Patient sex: M
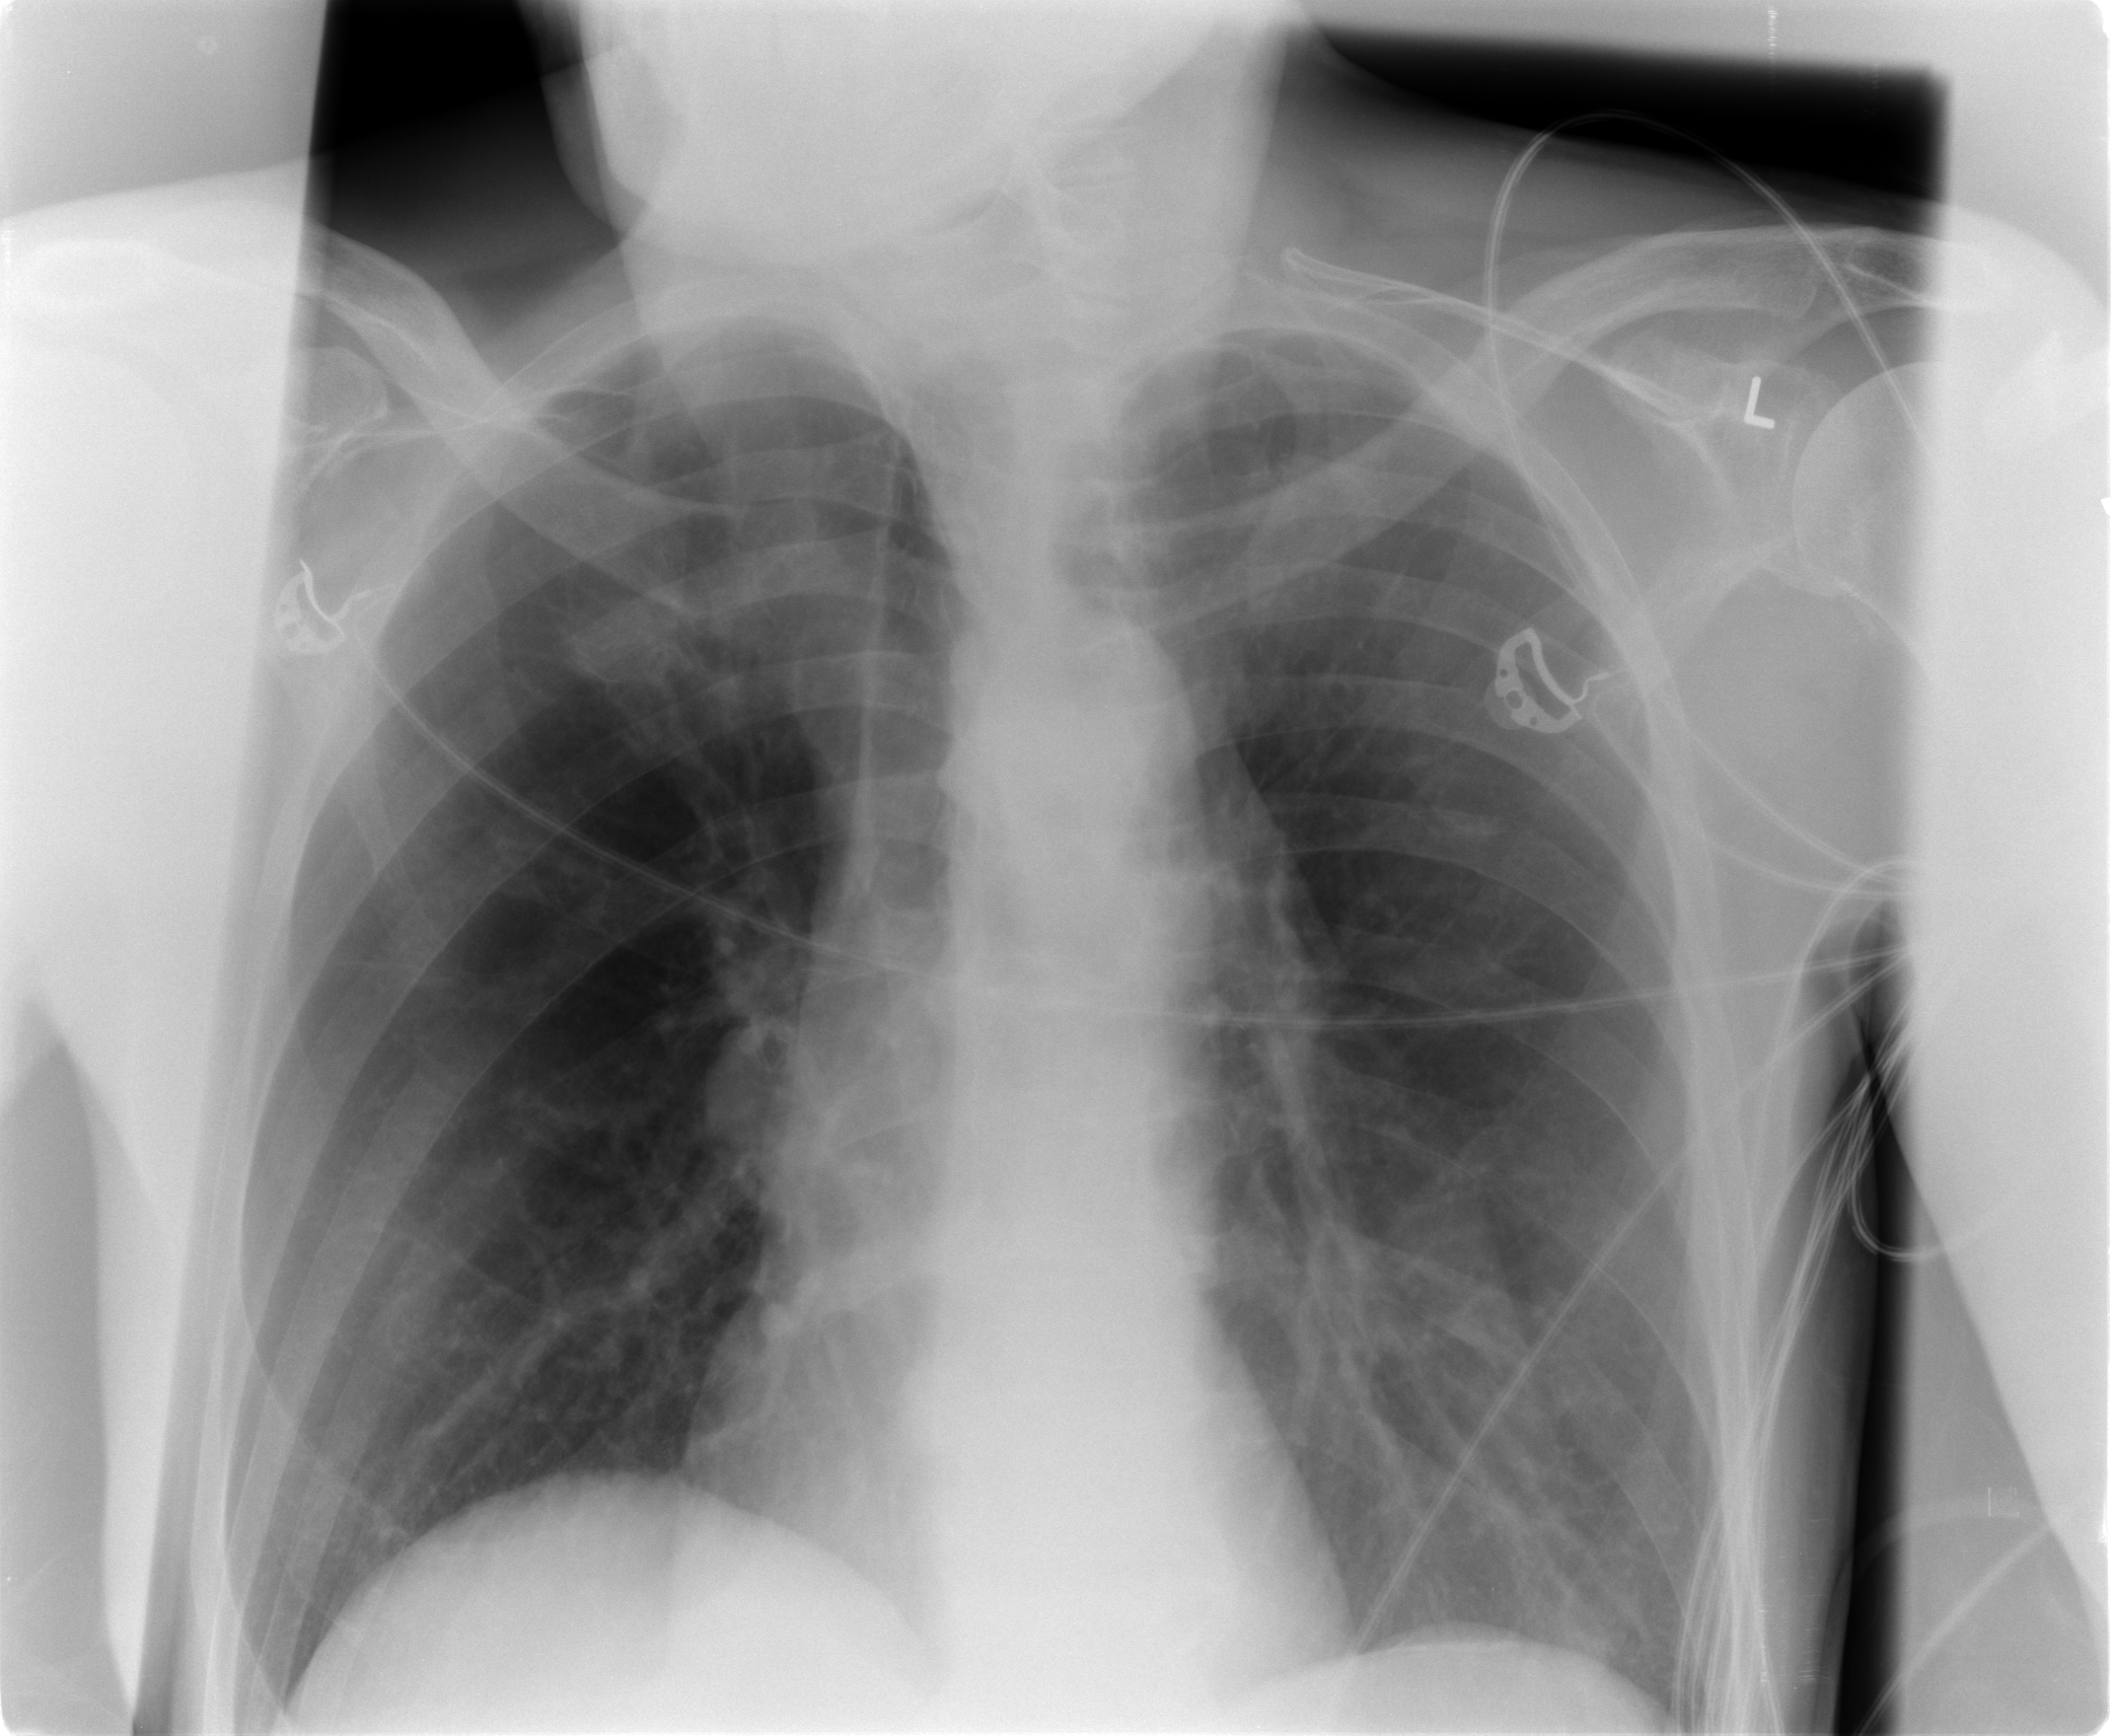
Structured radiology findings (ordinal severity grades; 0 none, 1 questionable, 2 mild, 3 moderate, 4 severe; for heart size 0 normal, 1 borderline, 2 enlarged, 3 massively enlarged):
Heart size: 0
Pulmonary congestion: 0
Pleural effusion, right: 0
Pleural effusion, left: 0
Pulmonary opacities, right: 0
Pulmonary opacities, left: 0
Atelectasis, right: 0
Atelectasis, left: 1